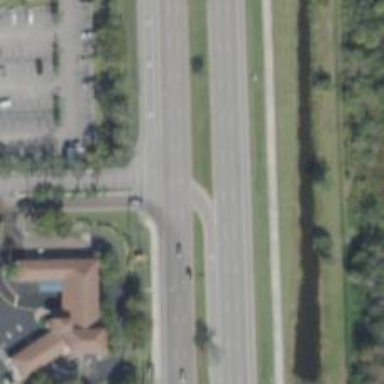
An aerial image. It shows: Primary link highway.